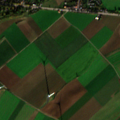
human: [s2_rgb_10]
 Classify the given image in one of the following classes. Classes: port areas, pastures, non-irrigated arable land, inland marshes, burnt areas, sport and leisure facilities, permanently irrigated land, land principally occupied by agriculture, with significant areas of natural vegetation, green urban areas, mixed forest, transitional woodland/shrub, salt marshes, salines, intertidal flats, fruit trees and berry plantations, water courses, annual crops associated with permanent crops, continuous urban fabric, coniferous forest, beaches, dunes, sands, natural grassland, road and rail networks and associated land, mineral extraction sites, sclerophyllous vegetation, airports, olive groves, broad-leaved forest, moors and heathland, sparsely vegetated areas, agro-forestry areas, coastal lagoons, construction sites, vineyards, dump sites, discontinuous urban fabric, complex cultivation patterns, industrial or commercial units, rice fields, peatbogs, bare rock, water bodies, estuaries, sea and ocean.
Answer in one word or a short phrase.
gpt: discontinuous urban fabric, non-irrigated arable land, complex cultivation patterns